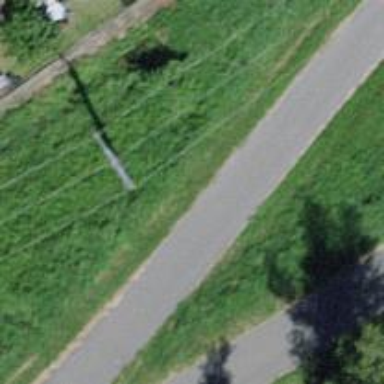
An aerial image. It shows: Concrete power pole with straight line management.